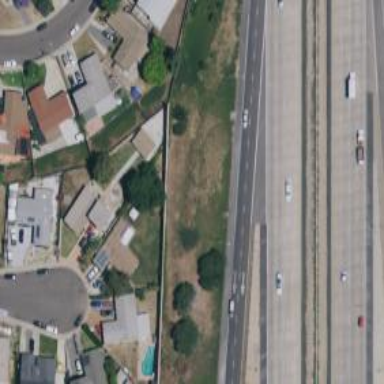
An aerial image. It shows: Asphalt motorway link.